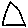
Label: triangle